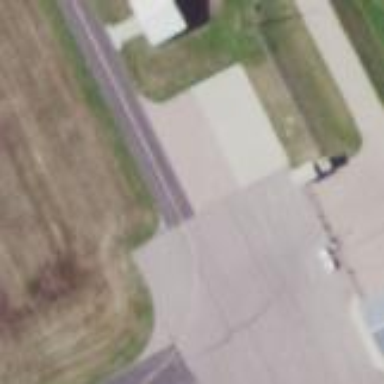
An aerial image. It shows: Apron at the airport.